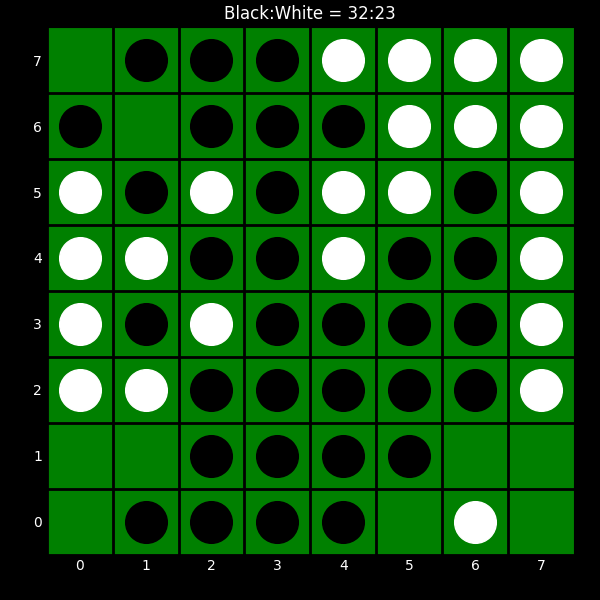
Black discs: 32
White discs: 23